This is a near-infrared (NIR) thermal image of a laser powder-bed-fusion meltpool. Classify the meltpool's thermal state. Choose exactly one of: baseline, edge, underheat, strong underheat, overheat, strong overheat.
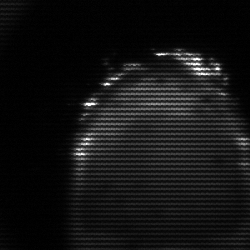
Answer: edge